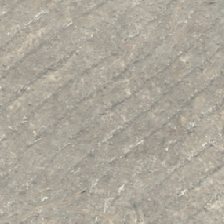
Land cover: harvested_forest